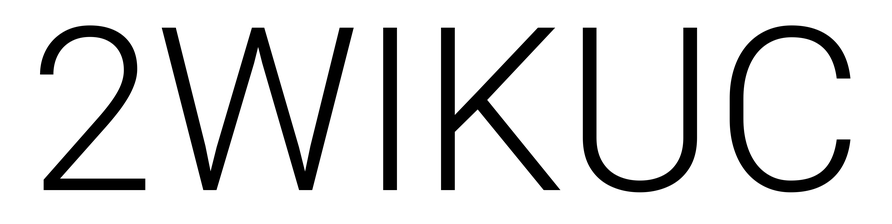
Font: Roboto_Light